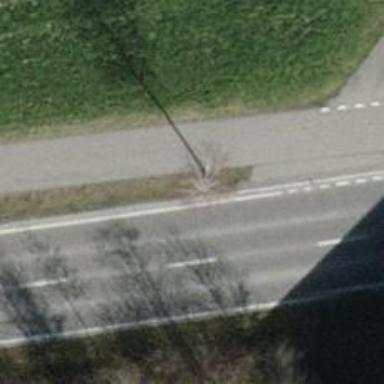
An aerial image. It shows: Avenue of trees.